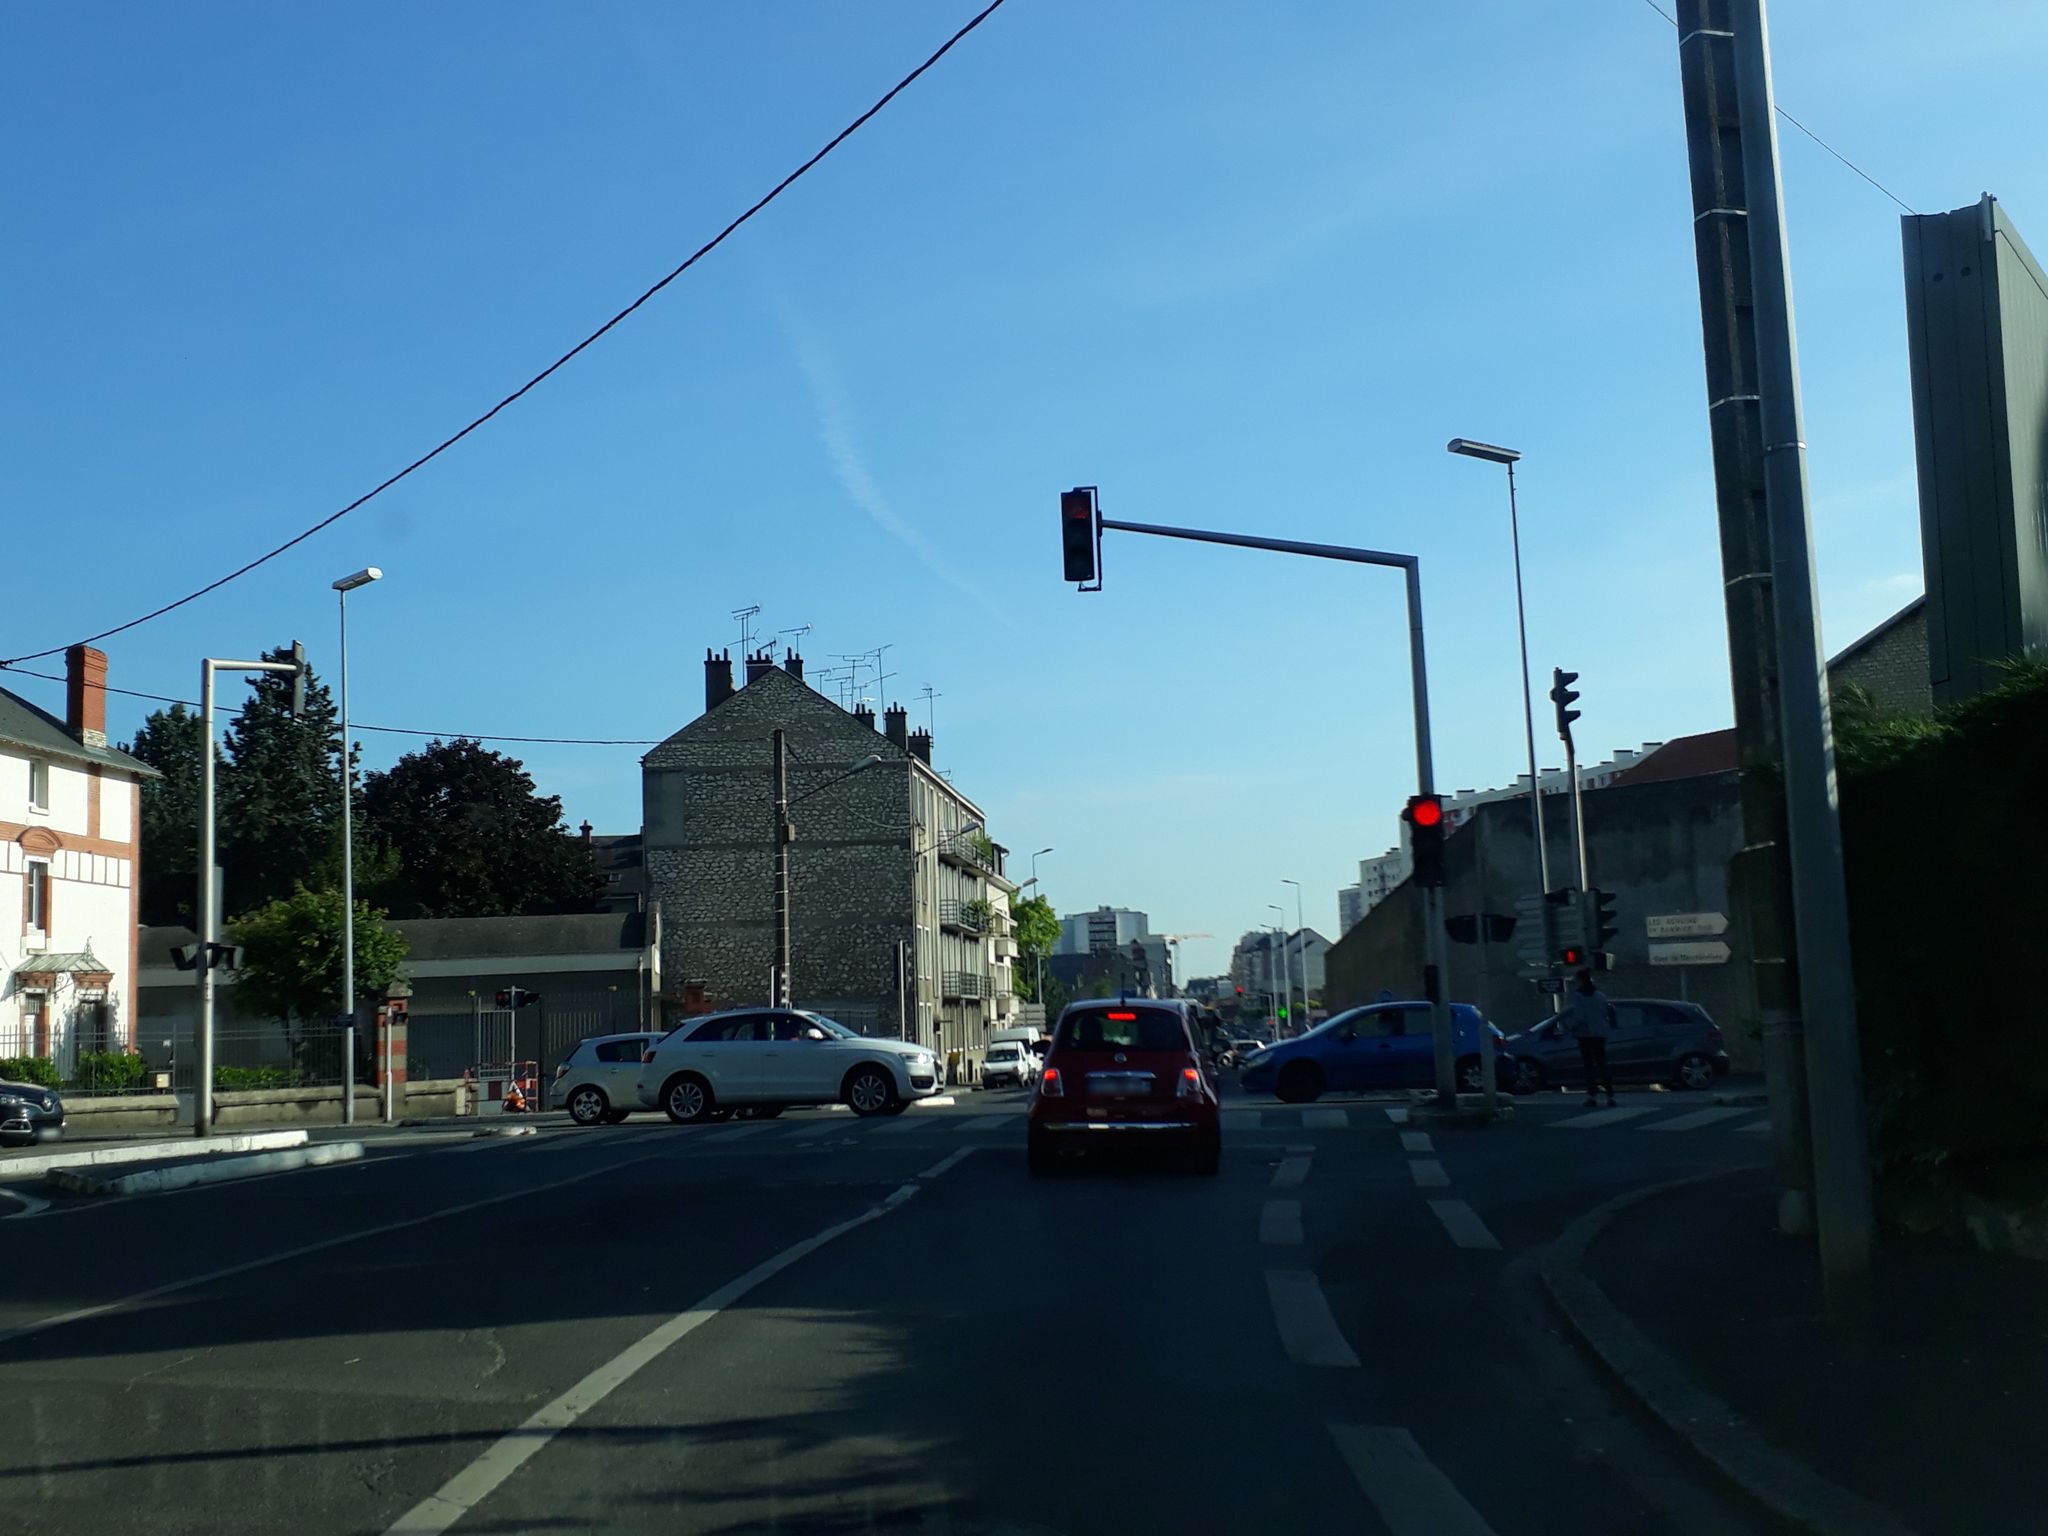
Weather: clear
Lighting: day
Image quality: good
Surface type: driving surface
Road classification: cycleway
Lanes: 2
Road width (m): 1.5
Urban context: urban centre
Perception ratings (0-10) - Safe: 0.82, Lively: 8.66, Beautiful: 2.61, Boring: 5.16, Depressing: 2.64, Wealthy: 2.07